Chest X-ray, PA view. Patient: 40 years old, sex F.
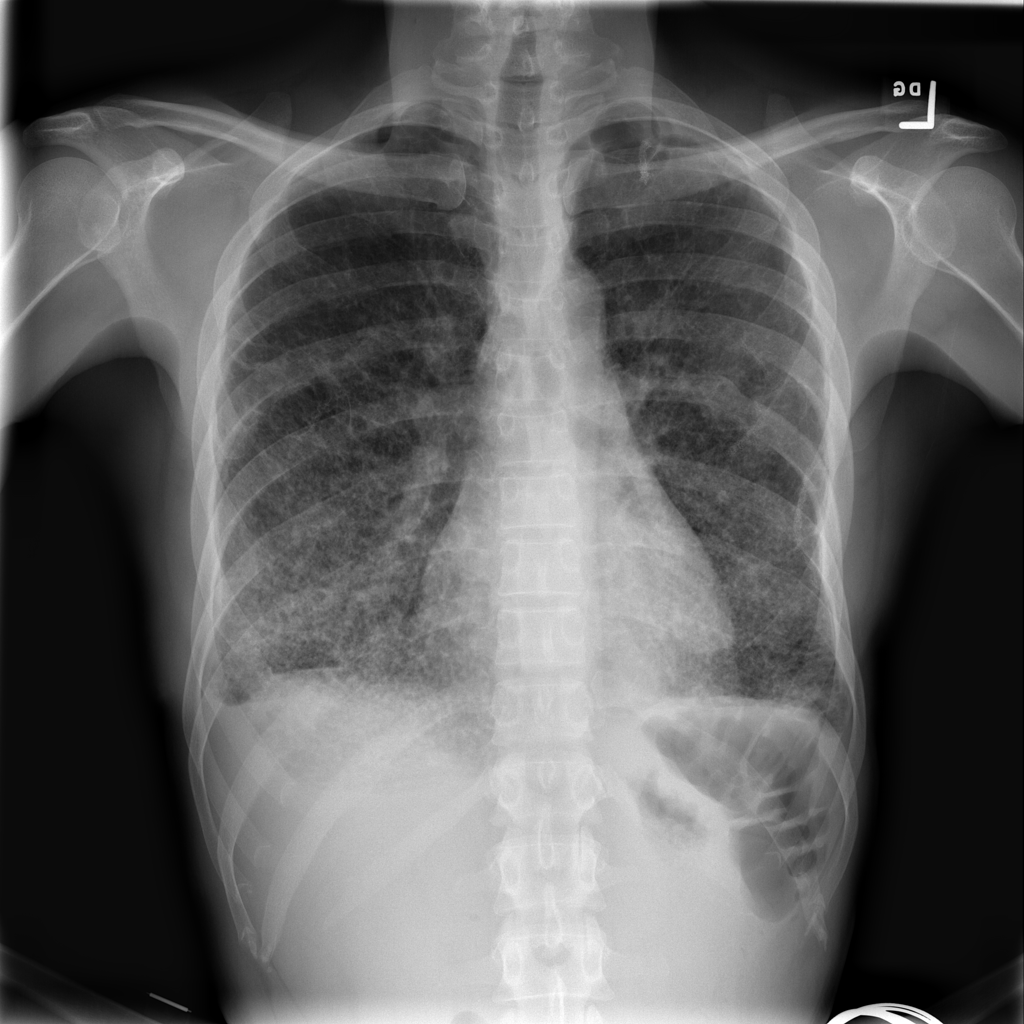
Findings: Effusion